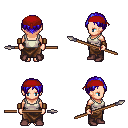
a pixel art fantasy rpg character, female body template, human, light skin, white pirate shirt, robe skirt, blue parted hairstyle, red bandana, leather bracers, maroon shoes, spear, four views (front, back, left, right), 2x2 character sprite sheet, small pixel art, hard edges, no anti-aliasing